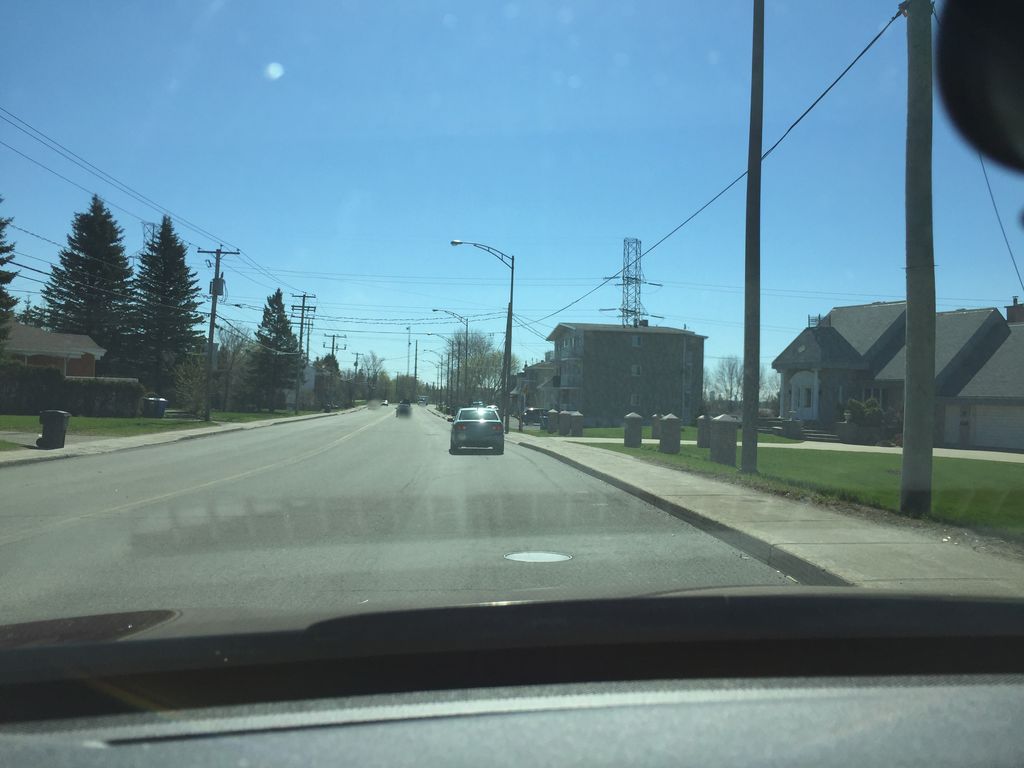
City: quebec_city